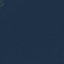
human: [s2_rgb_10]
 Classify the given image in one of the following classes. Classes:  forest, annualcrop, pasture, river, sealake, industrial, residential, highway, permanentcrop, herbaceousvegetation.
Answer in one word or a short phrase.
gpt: SeaLake